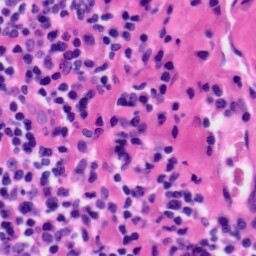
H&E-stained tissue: Tonsil